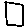
Label: square